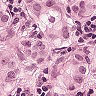
Metastatic tissue present: yes